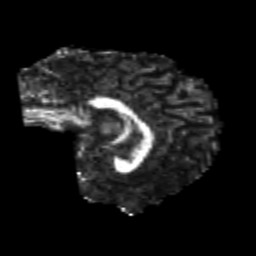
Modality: FA
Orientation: sagittal
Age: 22
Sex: female
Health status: healthy
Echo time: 0.074 s